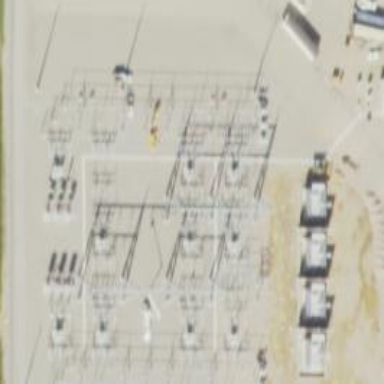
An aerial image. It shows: Switch for power supply.